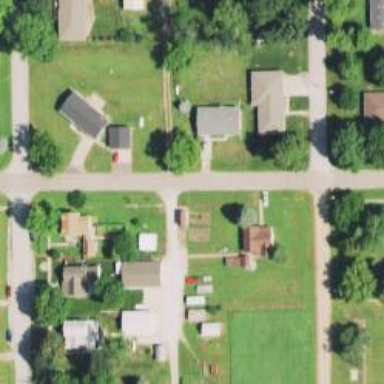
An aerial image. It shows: Alley classified as service road.